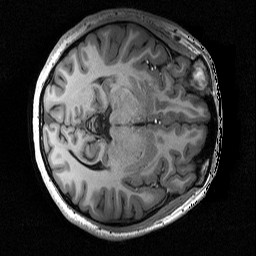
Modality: T1w
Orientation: axial